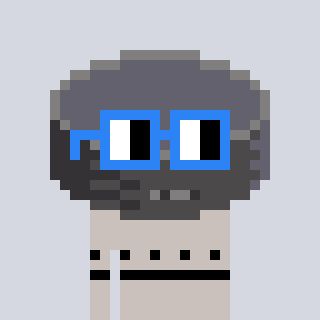
a pixel art character with square blue glasses, a hockey puck-shaped head and a foggrey-colored body on a cool background